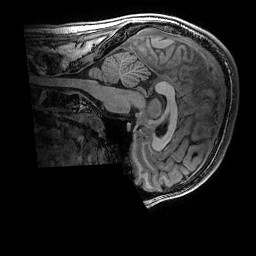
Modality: T1w
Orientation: sagittal
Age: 19
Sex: male
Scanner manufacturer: ge
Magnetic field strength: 3 T
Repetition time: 0.007 s
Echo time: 0.00342 s